Field crop: maize
Growth stage: 1
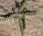
Species: atriplex